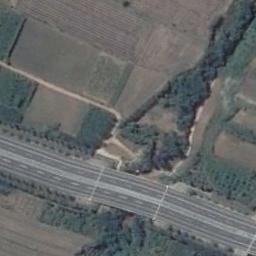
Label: freeway